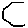
Label: hexagon